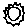
Label: sun